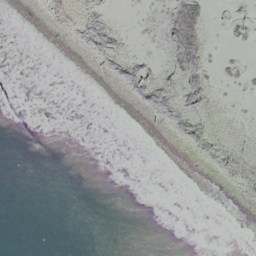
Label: beach